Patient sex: M
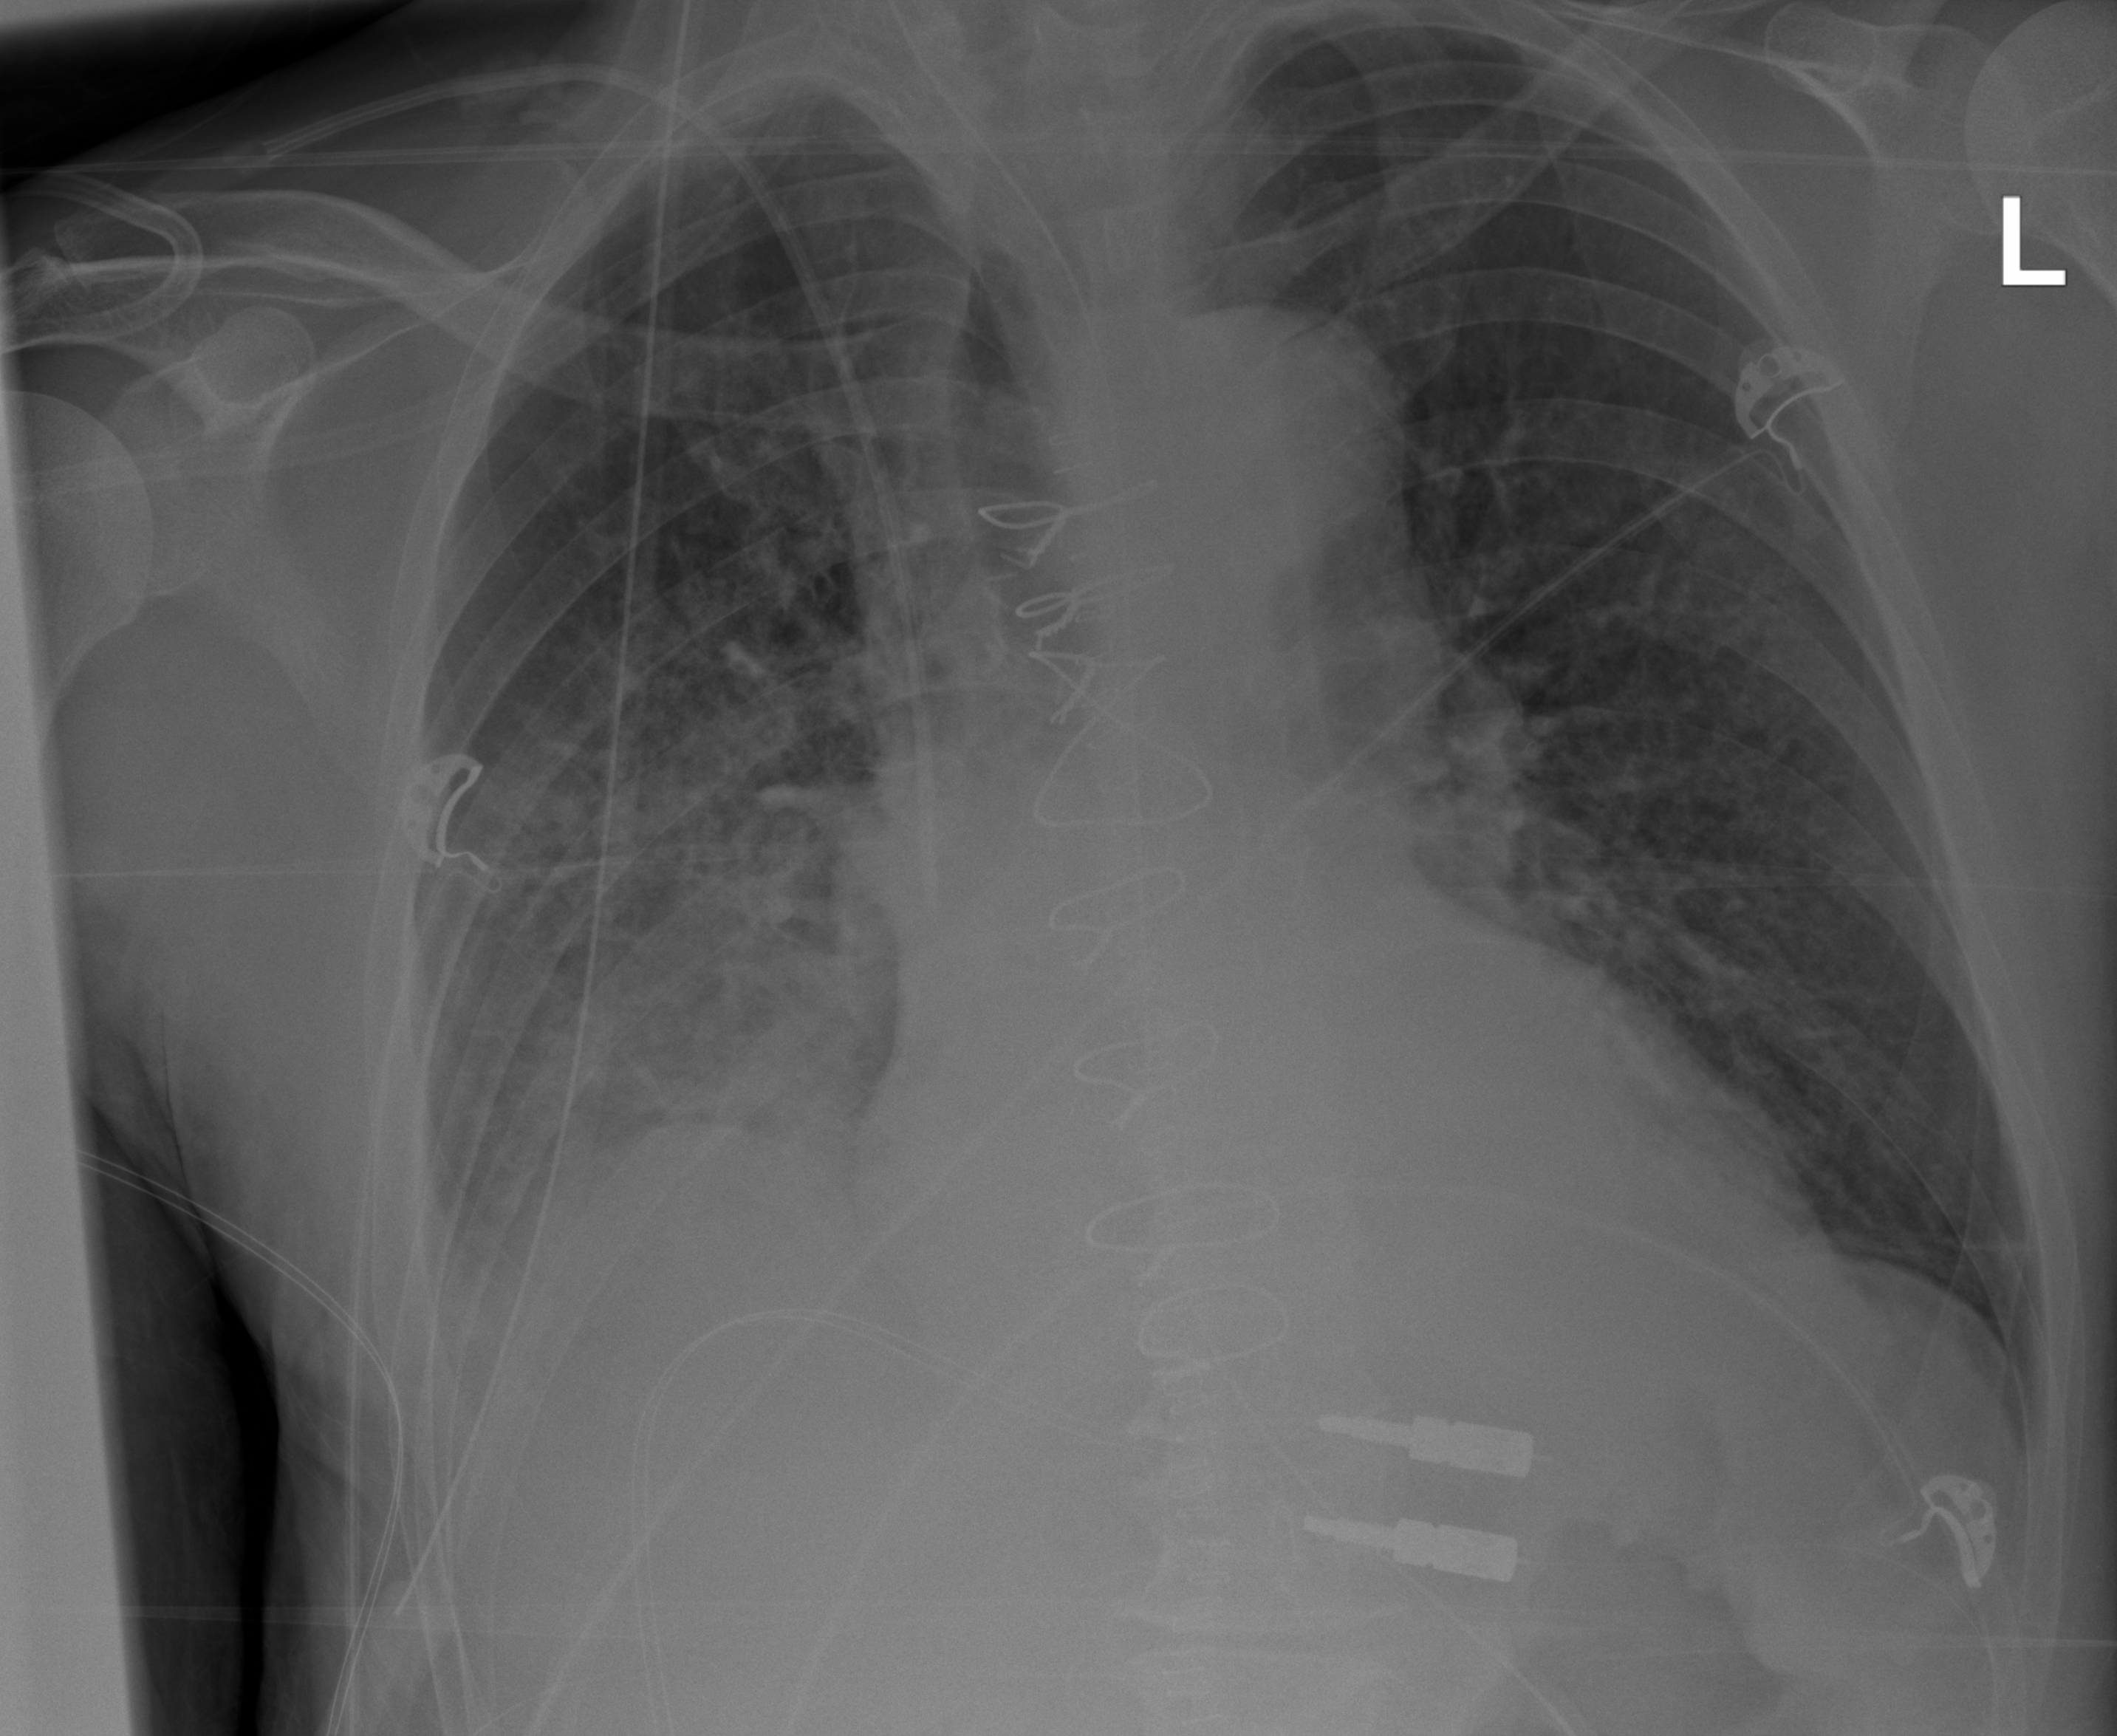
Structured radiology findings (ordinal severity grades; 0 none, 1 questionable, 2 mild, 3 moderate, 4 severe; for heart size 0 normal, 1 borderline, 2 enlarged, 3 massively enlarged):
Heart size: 0
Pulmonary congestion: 0
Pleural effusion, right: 2
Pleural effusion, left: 0
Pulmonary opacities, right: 3
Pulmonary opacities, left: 2
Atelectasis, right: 2
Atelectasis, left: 2